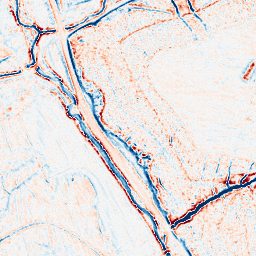
Category: edge_preserving
Decomposition family: bilateral
Decomposition parameters: d: 9
sigma_color: 50
sigma_space: 100
Upsampling method: bicubic
Upsampling parameters: scale: 4
Upsampling scale: 4